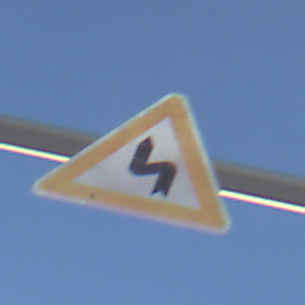
Verkehrszeichen: DoppelkurveZunaechstLinks
Umgebung: Outdoor, Special
Tageszeit: MorningAfternoon
Wetter: PartlyCloudy
Licht: Natural
Jahreszeit: NotSpecified
Kontrast: HighContrast